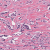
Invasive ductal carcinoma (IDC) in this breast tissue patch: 1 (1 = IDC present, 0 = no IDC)